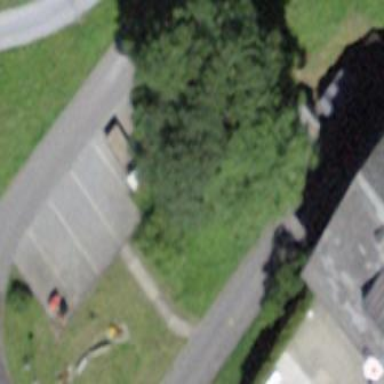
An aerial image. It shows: Parking area with surface.